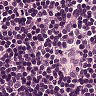
Metastatic tissue present: no